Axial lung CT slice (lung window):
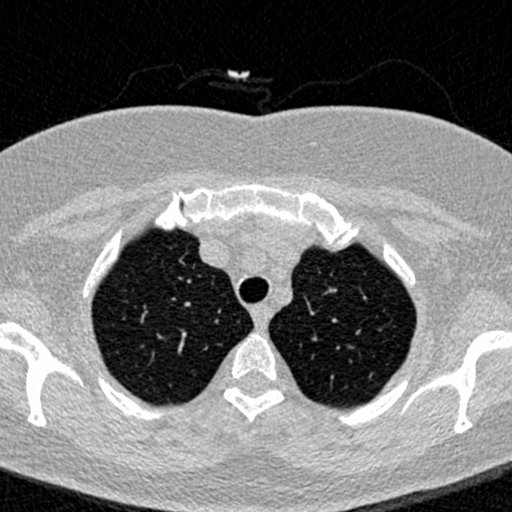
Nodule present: no